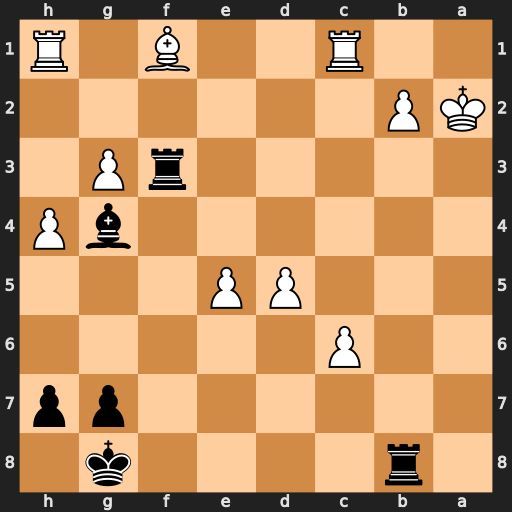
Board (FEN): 1r4k1/6pp/2P5/3PP3/6bP/5rP1/KP6/2R2B1R
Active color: b
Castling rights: -
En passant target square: -
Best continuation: Ra8+ Kb1 Bf5+ Rc2 Rf2 Bd3 Bxd3